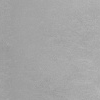
Atmospheric dust classification: dusty